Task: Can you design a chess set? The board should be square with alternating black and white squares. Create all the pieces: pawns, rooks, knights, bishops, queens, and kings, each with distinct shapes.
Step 3309:
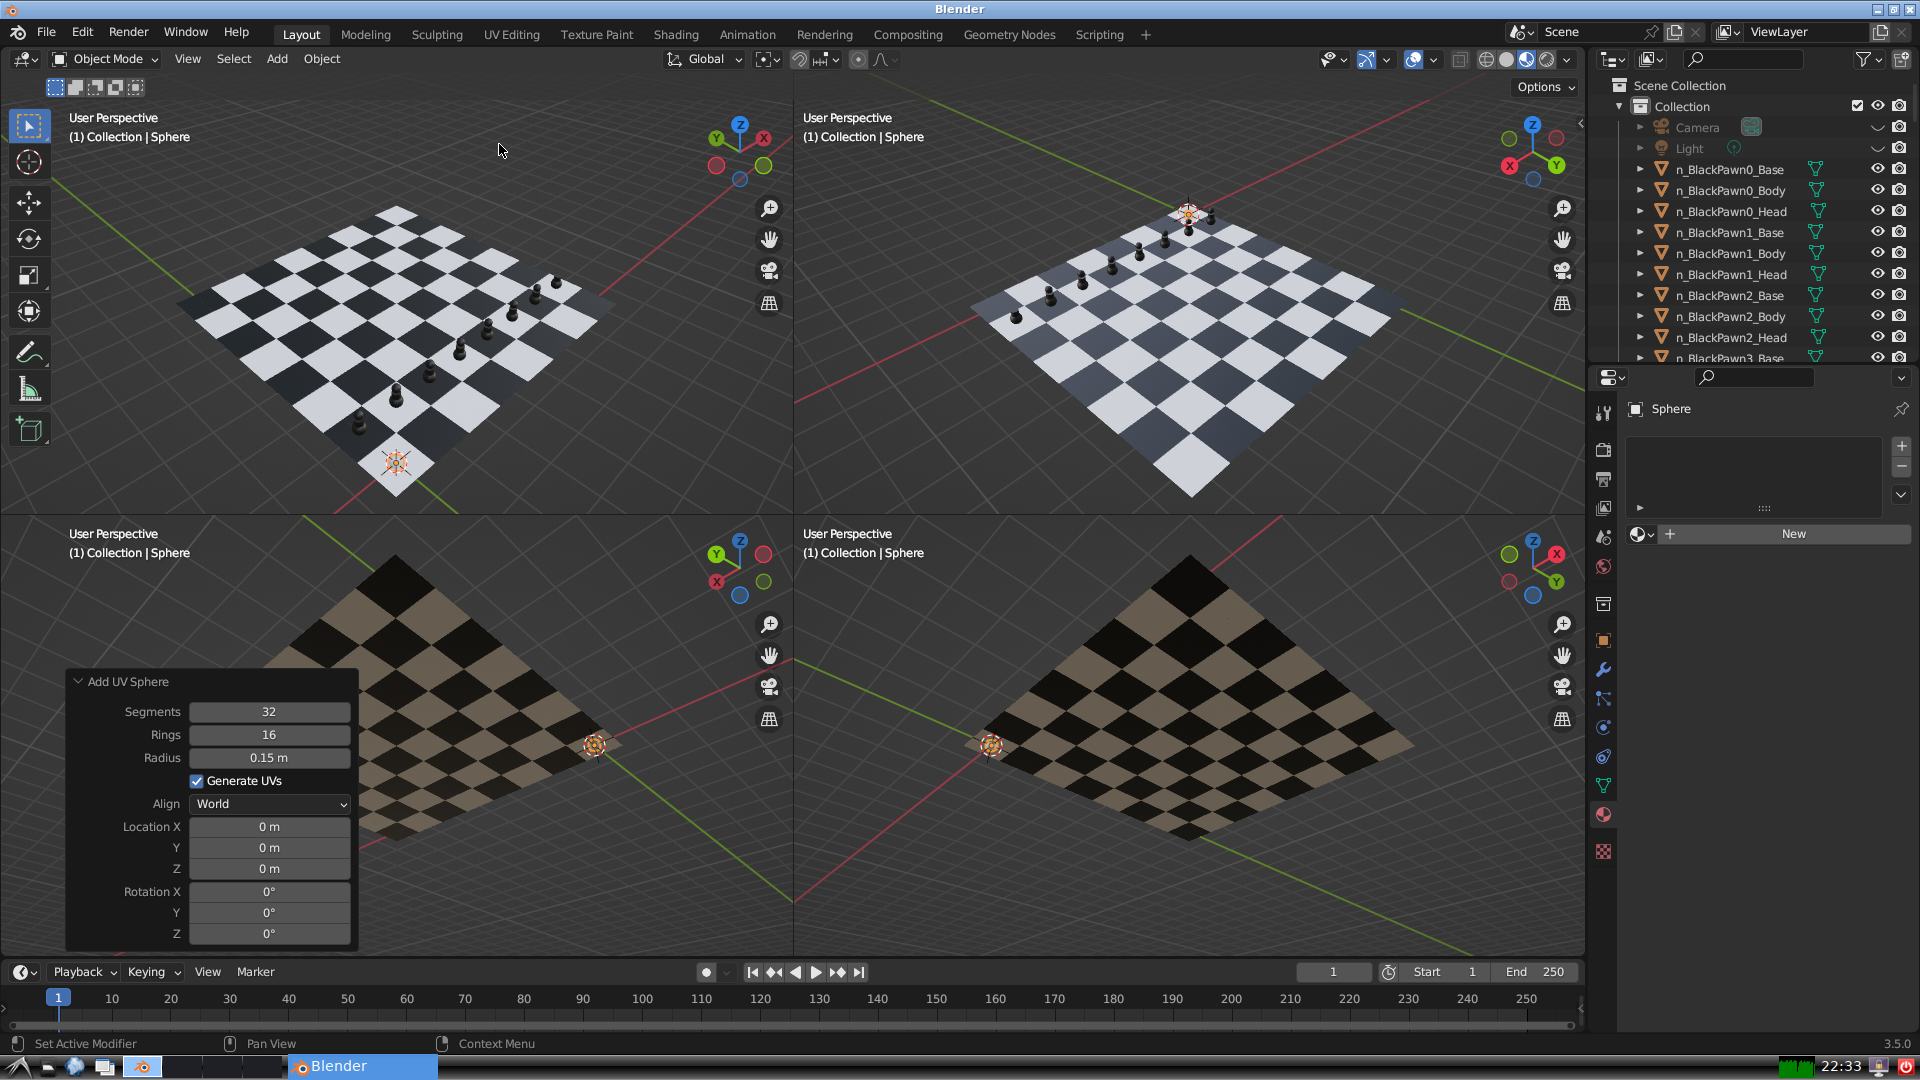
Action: {"mouse_move": [270, 758]}